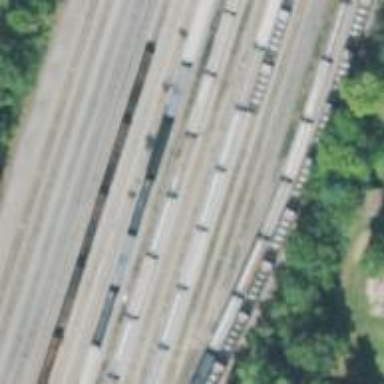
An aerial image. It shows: Railway yard used for servicing trains.